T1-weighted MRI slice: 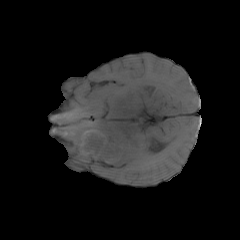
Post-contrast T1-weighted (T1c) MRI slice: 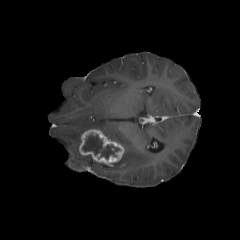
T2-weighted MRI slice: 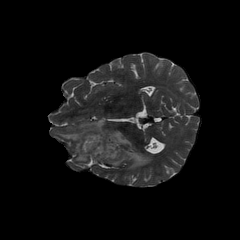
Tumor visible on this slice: yes